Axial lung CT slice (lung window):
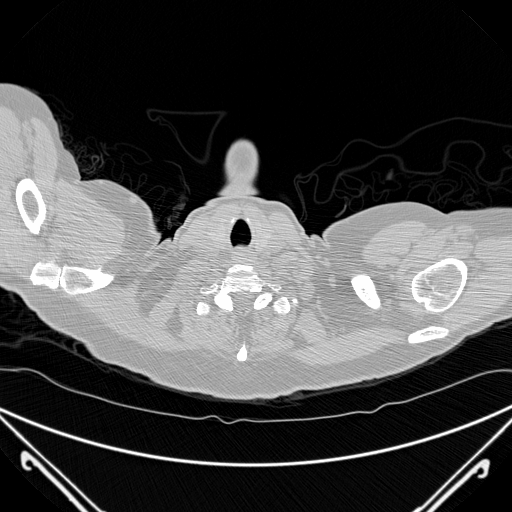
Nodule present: no